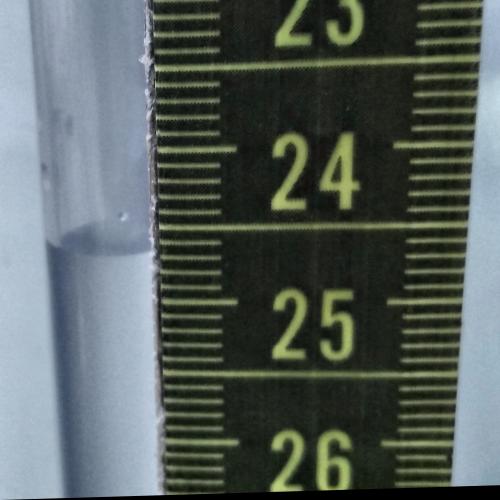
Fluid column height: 24.7 cm